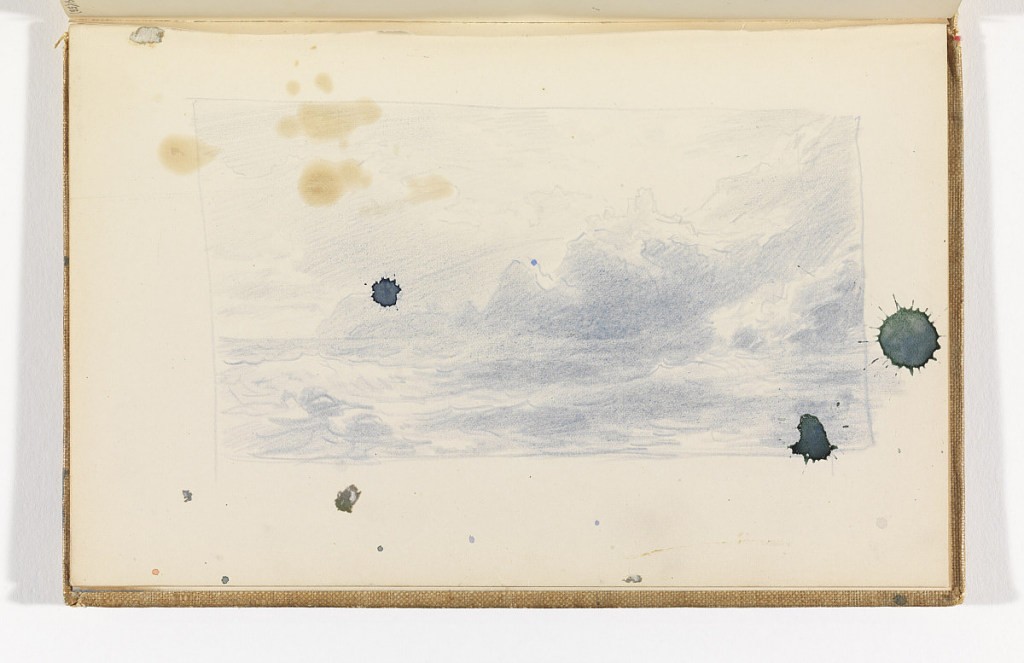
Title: Blue Seascape with Cliffs and Structures
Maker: William Trost Richards, American, 1833–1905
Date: after 1878
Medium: Blue colored pencil on cream wove paper
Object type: Sketchbook folio
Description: Choppy ocean with small rocks in left foreground and (possibly) right foreground with cliffs at right. Possible structures atop cliffs.